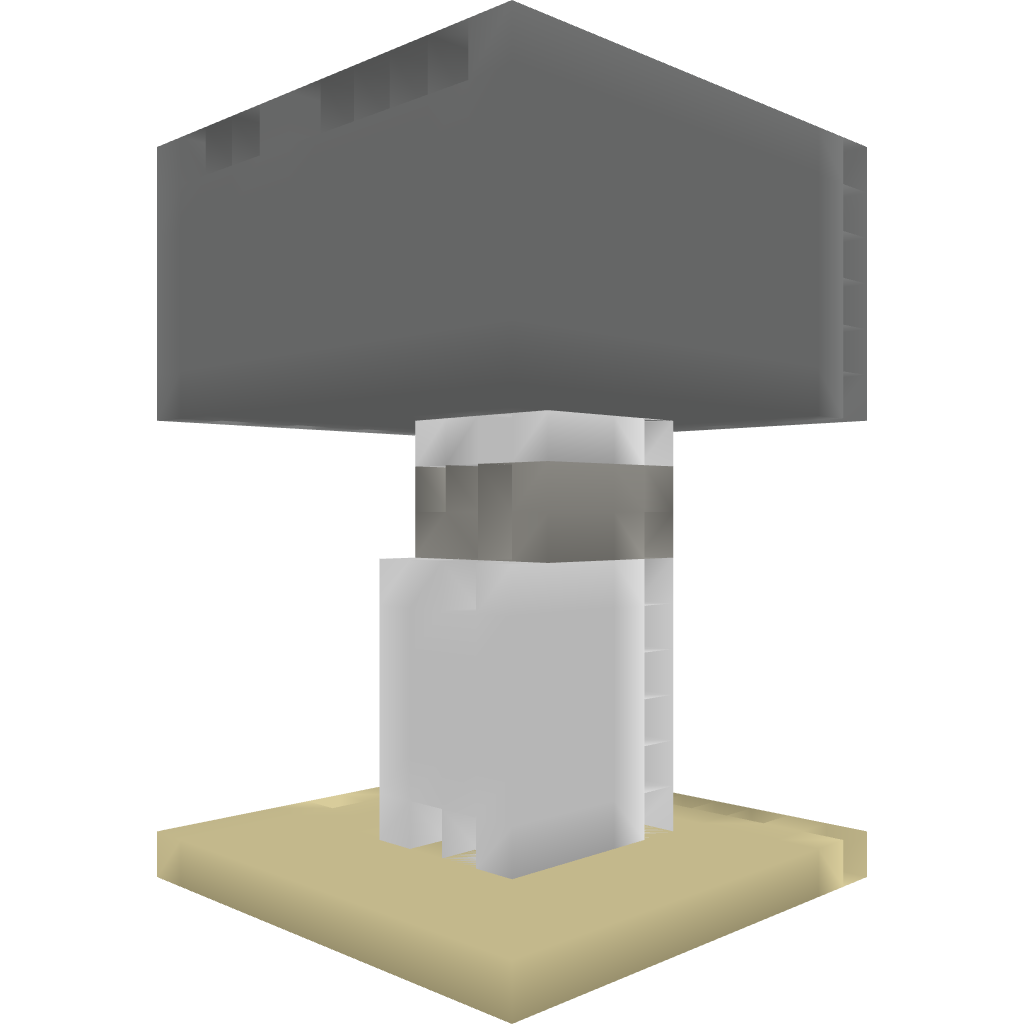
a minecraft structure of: Iron farm